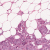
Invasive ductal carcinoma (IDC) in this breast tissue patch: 1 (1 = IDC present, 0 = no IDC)